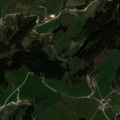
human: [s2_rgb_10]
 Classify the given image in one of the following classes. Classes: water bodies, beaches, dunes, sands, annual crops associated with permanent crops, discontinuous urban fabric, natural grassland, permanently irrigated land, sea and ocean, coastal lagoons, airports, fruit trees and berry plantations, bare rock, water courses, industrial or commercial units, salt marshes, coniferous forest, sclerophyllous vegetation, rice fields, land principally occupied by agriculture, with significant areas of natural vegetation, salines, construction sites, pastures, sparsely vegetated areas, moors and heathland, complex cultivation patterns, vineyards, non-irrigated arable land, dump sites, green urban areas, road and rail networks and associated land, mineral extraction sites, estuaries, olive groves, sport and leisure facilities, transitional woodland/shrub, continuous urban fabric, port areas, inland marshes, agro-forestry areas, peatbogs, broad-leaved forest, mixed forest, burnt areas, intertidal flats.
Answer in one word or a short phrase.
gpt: discontinuous urban fabric, pastures, land principally occupied by agriculture, with significant areas of natural vegetation, coniferous forest